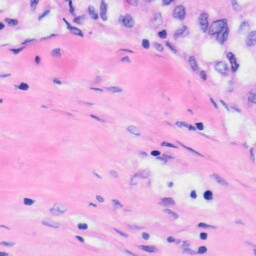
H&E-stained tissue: Liver